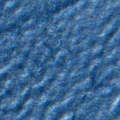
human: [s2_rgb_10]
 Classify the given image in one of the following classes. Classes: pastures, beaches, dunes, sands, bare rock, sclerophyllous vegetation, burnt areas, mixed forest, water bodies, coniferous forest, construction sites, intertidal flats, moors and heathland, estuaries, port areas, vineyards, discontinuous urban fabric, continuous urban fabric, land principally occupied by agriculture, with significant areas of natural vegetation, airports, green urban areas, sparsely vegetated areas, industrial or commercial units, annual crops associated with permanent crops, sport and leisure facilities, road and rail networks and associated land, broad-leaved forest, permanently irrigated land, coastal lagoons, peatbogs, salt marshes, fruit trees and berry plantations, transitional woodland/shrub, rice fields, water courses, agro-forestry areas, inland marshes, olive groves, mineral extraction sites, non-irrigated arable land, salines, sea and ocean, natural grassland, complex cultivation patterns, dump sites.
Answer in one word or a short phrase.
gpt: sea and ocean